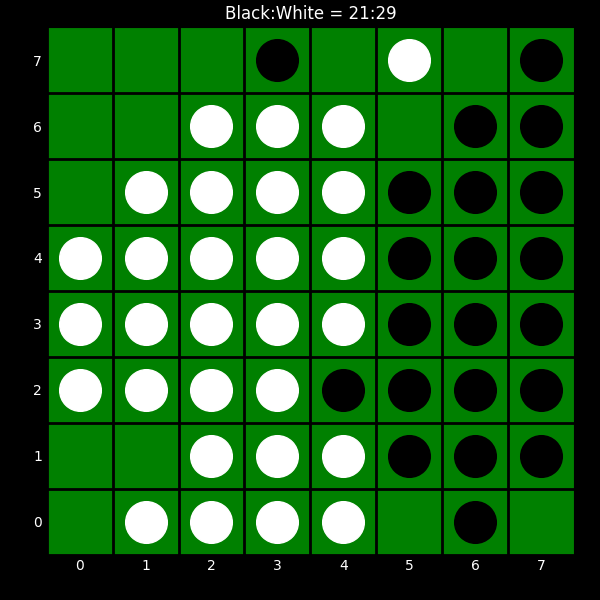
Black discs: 21
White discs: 29